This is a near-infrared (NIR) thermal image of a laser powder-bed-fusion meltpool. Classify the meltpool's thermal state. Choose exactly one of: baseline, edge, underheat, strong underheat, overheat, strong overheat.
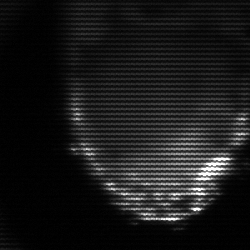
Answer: edge